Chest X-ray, AP view. Patient: 21 years old, sex M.
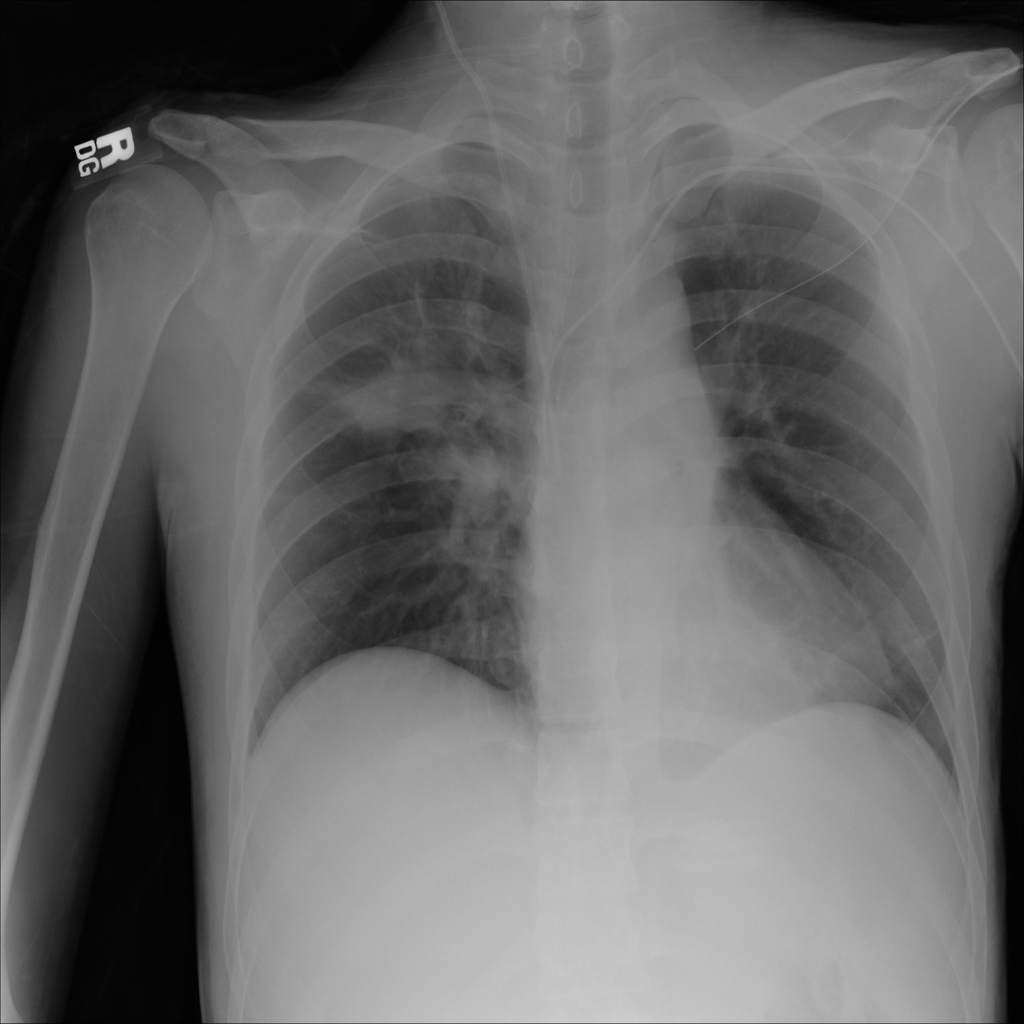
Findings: Atelectasis, Infiltration